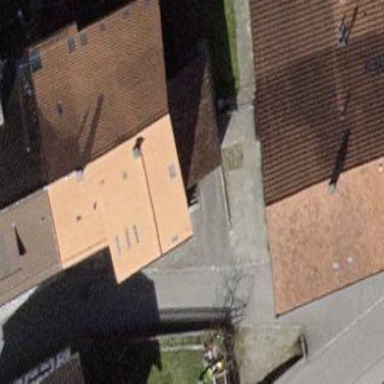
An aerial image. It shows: Terrace building with gabled roof.